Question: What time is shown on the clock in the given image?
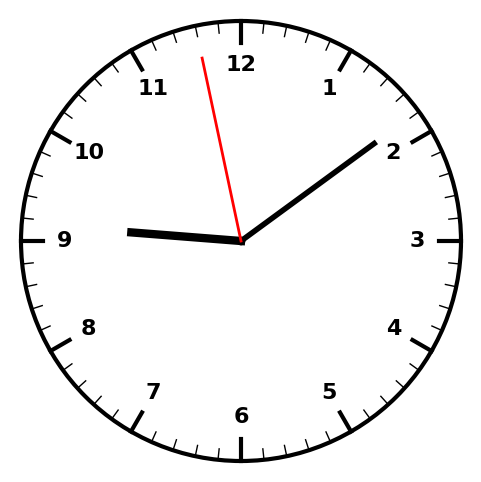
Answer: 09:08:58